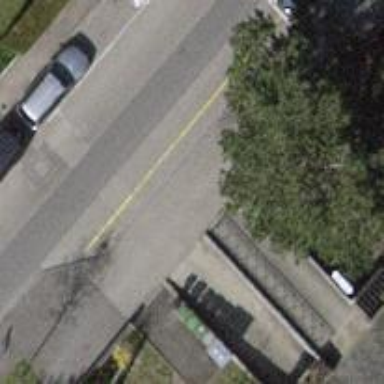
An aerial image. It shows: Parking aisle road with sidewalk alongside.